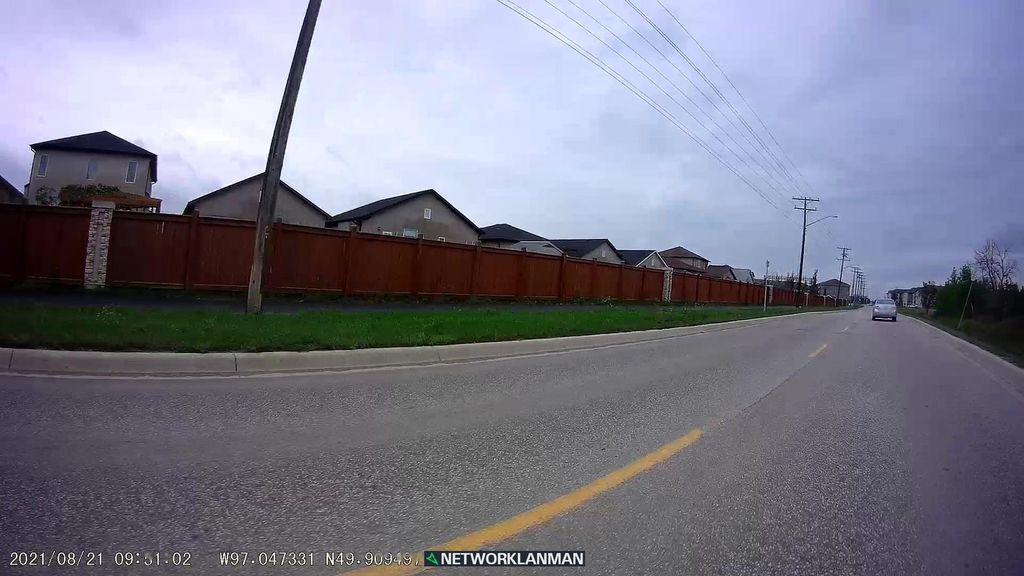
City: winnipeg